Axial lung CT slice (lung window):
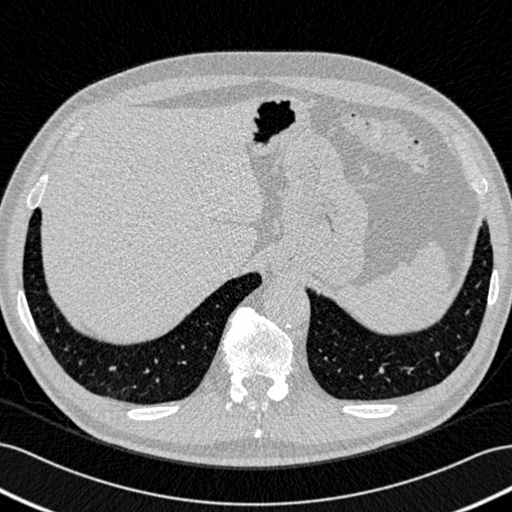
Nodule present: no